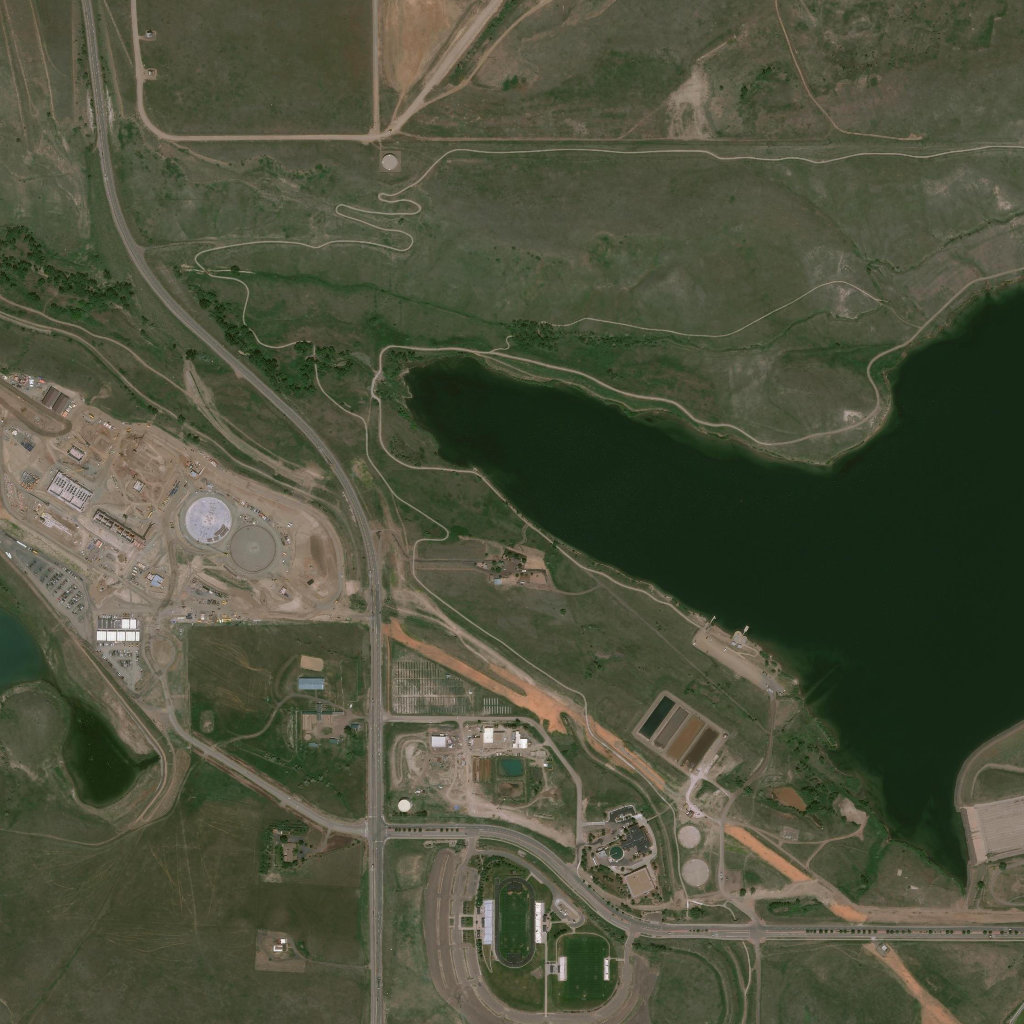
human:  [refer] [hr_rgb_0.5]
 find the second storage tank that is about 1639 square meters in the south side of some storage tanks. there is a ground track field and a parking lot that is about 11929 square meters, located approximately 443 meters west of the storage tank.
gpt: <box>[[65, 80, 68, 83, 0]]</box>

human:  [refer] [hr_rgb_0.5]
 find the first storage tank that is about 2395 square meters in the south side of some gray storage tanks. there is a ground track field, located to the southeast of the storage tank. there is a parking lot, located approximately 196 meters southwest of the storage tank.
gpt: <box>[[66, 83, 69, 87, 0]]</box>

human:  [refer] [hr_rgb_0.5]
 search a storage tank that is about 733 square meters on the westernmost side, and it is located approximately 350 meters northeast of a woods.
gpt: <box>[[37, 14, 38, 16, 0]]</box>